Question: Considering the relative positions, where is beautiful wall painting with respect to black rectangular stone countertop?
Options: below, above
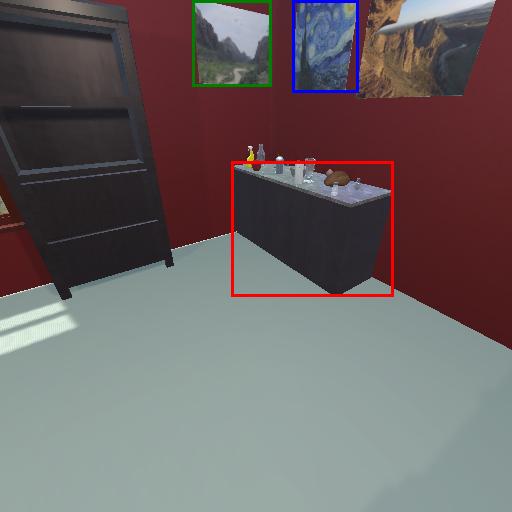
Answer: below